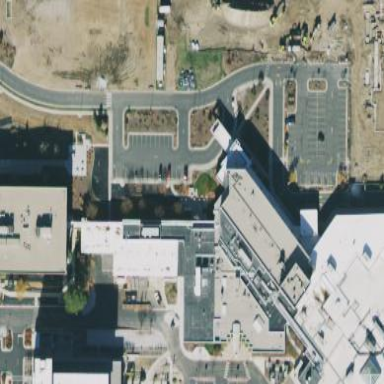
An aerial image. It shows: Hospital building.